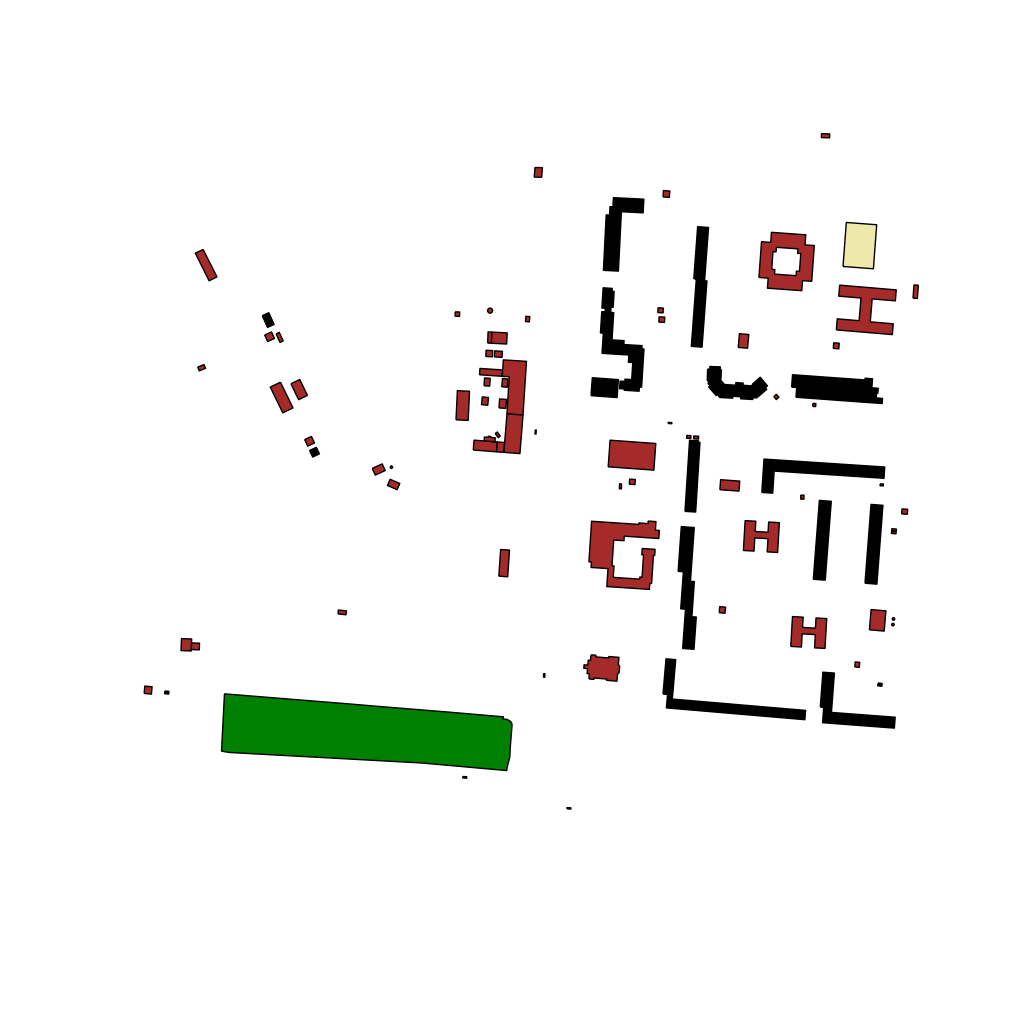
Tags: overhead vector_map, business, recreation, residential, modern, soviet, high_rise, individual_rise, low_rise, density_1, Building, Facility, Park, Ythsport, 1.0 km²